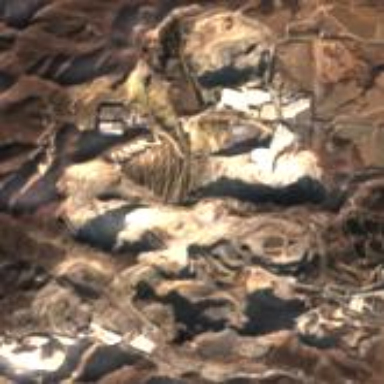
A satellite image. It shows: Quarry area.